Question: I am in a new ASP.NET MVC 4 project and I want to make use of Entity Framework v5.
So I opened up my package installer console in Visual Studio 2013 RC and I typed in the following:
> Install-Package EntityFramework -Version 5.0.0
But I get an error! Here is what I get:

What can be causing this? I'm confused.
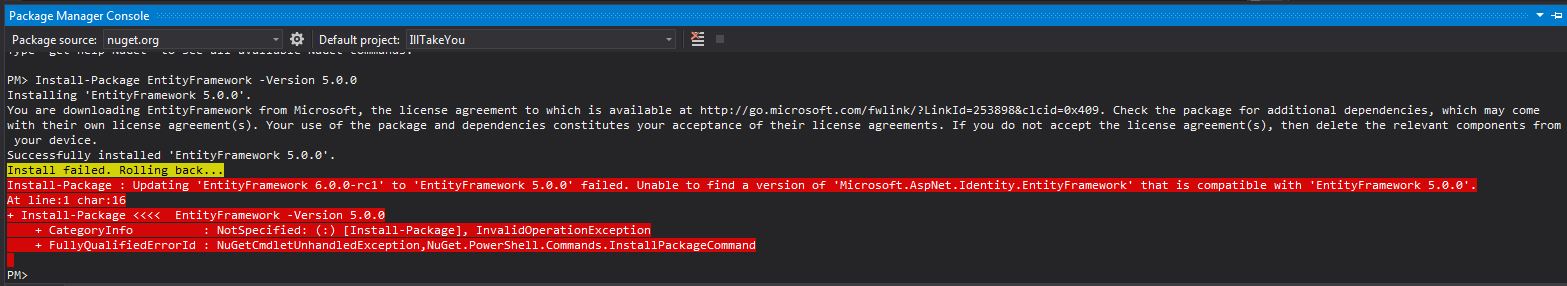
Answer: The message says that you can't upgrade EF6 to EF5. This tells you that EF6 is already installed. The only way to downgrade to EF5 is to remove EF6 first and then install the EF5 NuGet package.
The easiest way to remove a Nuget package is through the Visual Studio menu, Tools > Library Package Manager > Manage NuGet Packages for Solution...